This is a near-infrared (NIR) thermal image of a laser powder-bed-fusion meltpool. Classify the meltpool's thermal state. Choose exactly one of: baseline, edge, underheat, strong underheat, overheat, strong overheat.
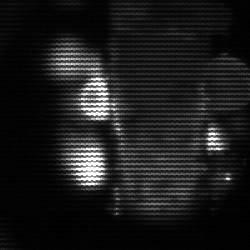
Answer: strong underheat